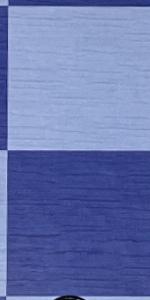
Label: Empty